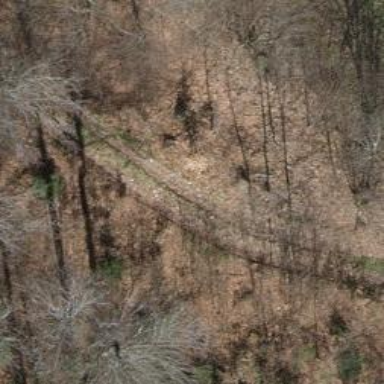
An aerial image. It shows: Dirt path.